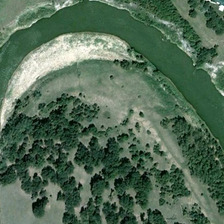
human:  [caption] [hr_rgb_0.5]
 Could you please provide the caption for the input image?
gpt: many green trees are in two sides of a curved river .

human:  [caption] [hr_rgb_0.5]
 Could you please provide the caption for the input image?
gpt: many green trees are in two sides of a curved river .

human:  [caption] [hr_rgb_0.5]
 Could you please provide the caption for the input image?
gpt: many green trees are in two sides of a curved river .

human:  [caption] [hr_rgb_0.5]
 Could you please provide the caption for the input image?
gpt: many green trees are in two sides of a curved river .

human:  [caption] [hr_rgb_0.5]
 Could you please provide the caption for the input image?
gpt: many green trees are in two sides of a curved river .